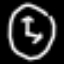
Label: clock